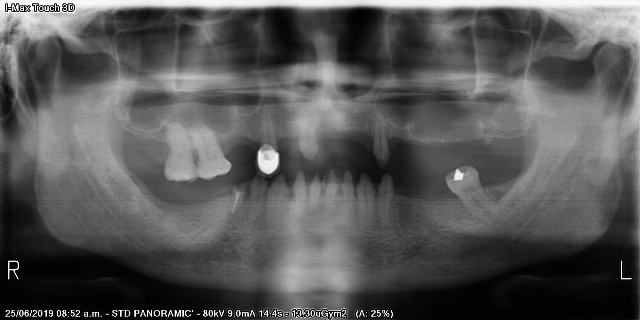
adult